Question: I am trying to figure out how can I assign values in uitable. I got the table size from my data matrix automatically and I am able to define values in first two columns as I want but I don't know how can I fill the third column. Is that possible to fill this column by hand? During trying to fill third column I am getting a Warning: Table data is not editable at this location.
Appreciate for your help.
'''
a = text2(:,(1:c11));
b = in_matrix(1,(1:c11));
cnames = {'Name','Name','Value'};
rnames = 1:c11;
Data = transpose(a);
f = figure('Position', [100 100 500 500]);
t = uitable('Parent', f, 'Position', [50 100 300 400],...
'Data',Data,...
'ColumnName',cnames,...
'RowName',rnames,...
'Enable','on',...
'Visible','on');
set(t,'ColumnFormat',{'char','char','numeric'});
set(t,'ColumnEditable',[false,false,true]);
'''

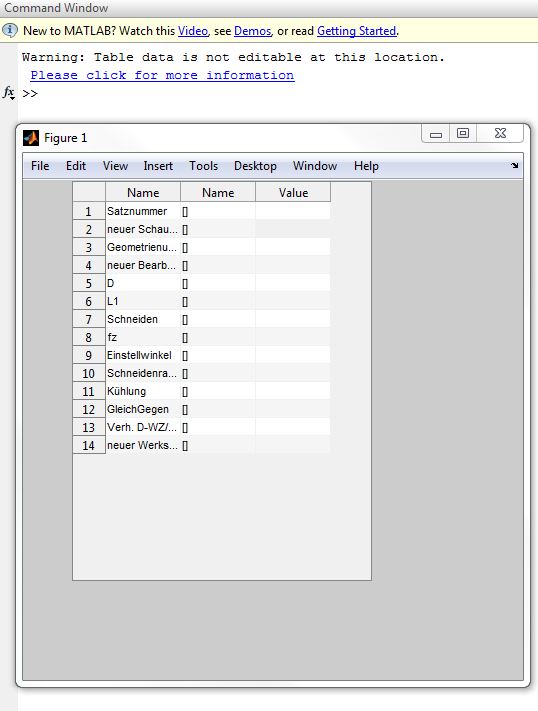
Answer: First, don't use 'text' as a variable name, as it is an in-built function, which can cause trouble. Second, this is what I think you have so far:
'''
content = {'neuer Schaufeltyp' '[]' [ 0.8]; ...
'Geometrienummer' '[]' [ 0.16667]; ...
'neuer Bearbeitungstyp' '[]' [ 0.29231]; ...
'D' '[]' [0.066667]; ...
'L1' '[]' [ 0.73529]; ...
'Schneiden' '[]' [ 0.1]; ...
'fz' '[]' [ 0.1]; ...
'Einstellwinkel' '[]' [ 0]; ...
'Schneidenradius' '[]' [ 0]; ...
'Kuhlung' '[]' [ 0.33333]; ...
'GleichGegen' '[]' [ 1]; ...
'Verh. D-WZ/Eingriffsbr' '[]' [ 0]; ...
'neuer Werkstoff' '[]' [ 0.11111]}.';
c11 = 13;
a = content(:,(1:c11));
cnames = {'Name','Name','Value'};
rnames = 1:c11;
Data = a.';
f = figure('Position', [100 100 500 500]);
t = uitable('Parent', f, 'Position', [50 100 300 400],...
'Data',Data,...
'ColumnName',cnames,...
'RowName',rnames,...
'Enable','on',...
'Visible','on');
'''
Now I'm a little confused, do you want to fill the second column or the third? Do you want to do it by code or by hand?
To fill the third column by hand you need to make it using the property 'ColumEditable' and rather define the 'ColumnFormat' also:
'''
set(t,'ColumnFormat',{'char','char','numeric'})
set(t,'ColumnEditable',[false,false,true])
'''
or do it at the beginning together with all other properties.
and you get your table, where you can manually insert the values in the third column (I inserted the 42 always.):